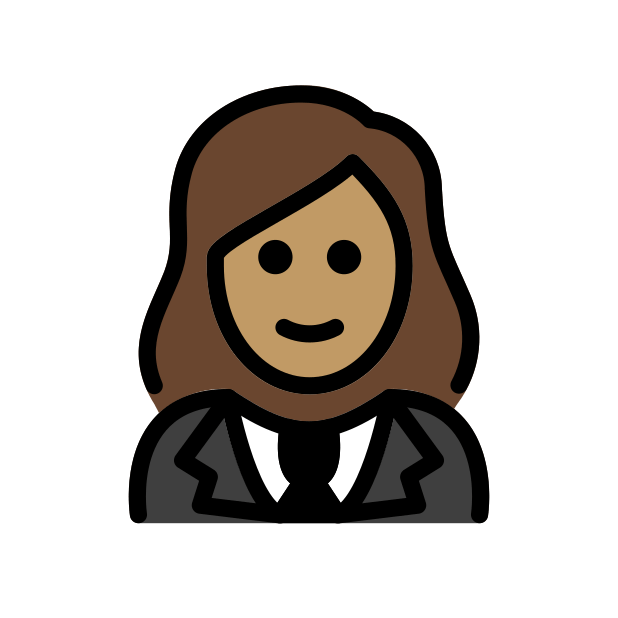
woman in tuxedo: medium skin tone